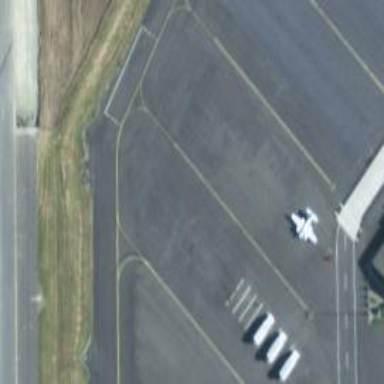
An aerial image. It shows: View of taxiway at the airport.